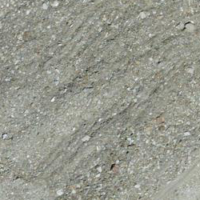
EUNIS habitat code: 48
Species observed at this site:
Achillea nana